Question: For some reason I can't add ActionScript actions to a timeline frame within a Button Symbol, like I normally would with MovieClip symbols or on the stage. The Actions panel shows this message:
"In ActionScript 3.0, code cannot be placed directly on objects. Please select a frame..."
even though I definetely have a frame selected!
Any ideas?
EDIT: Screenshot as requested. As you can see, a frame is clearly selected...

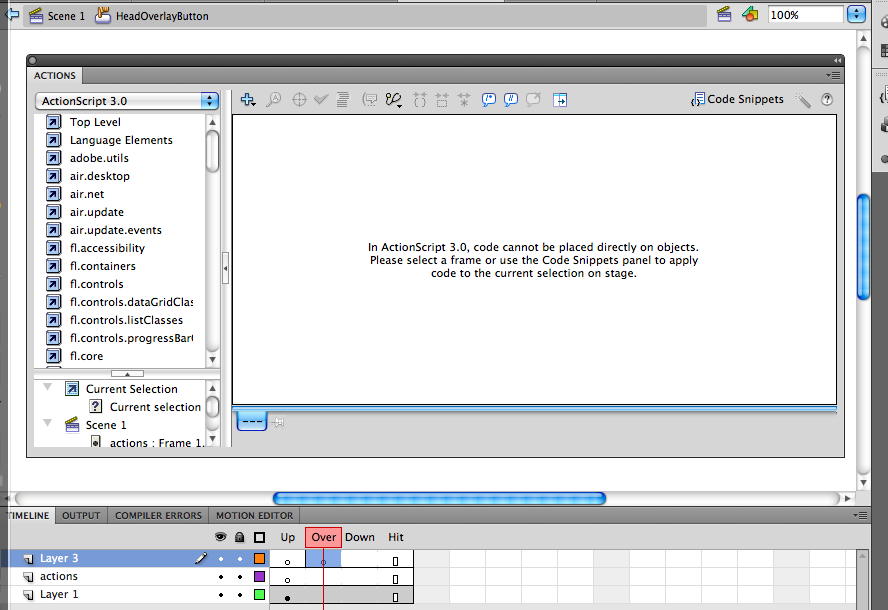
Answer: You can't add code to the frames of buttons because they are not actually frames. The buttons you create on stage are instances of the SimpleButton <URL>.
From the documentation of the class you can see that it does not inherit from MovieClip so it has no frames. It's just that the IDE makes it kinda look like frames. The solution is to make them MovieClips.